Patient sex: M
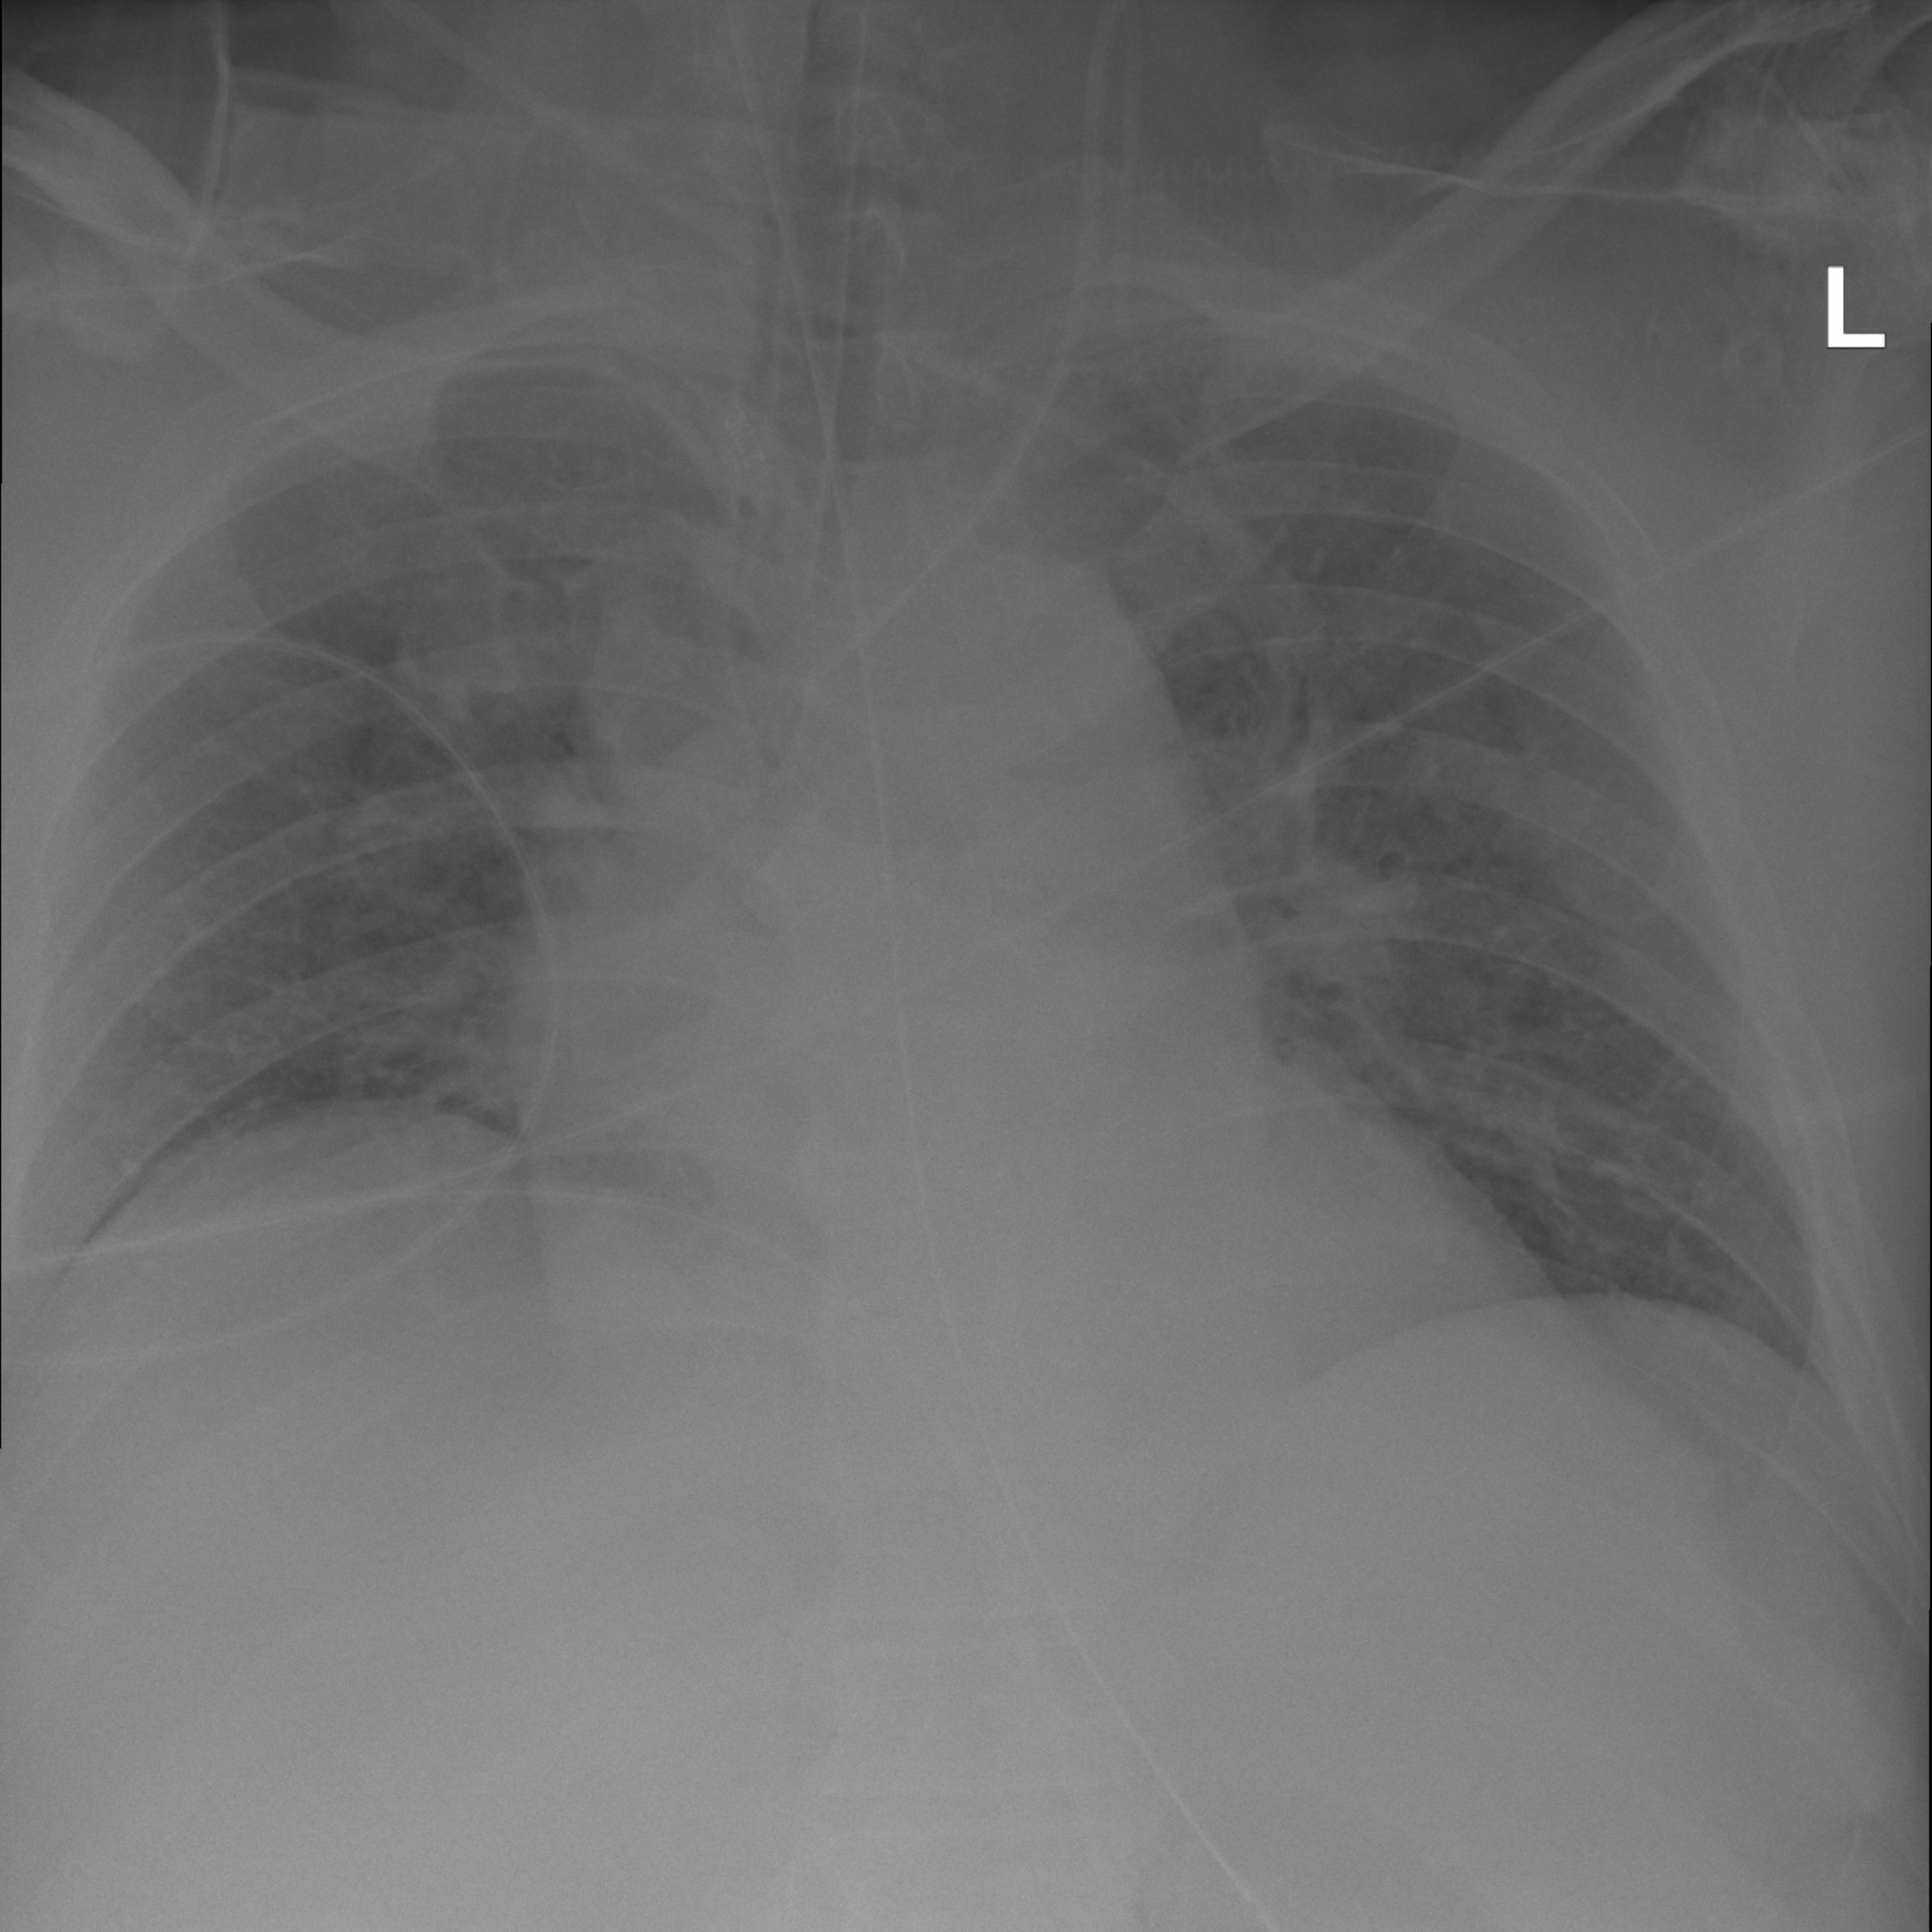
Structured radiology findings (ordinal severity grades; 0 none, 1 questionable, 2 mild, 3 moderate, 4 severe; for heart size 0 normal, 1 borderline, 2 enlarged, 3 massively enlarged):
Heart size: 2
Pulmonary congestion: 1
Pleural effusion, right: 0
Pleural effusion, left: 0
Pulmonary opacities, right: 1
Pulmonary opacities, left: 1
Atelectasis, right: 0
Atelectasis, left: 0